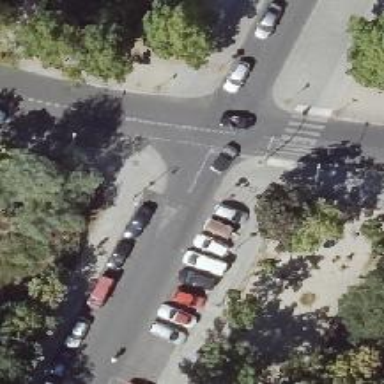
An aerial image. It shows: Unmarked crossing with kerb extension on both sides.